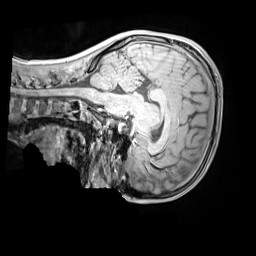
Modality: MP2RAGE
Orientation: sagittal
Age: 11
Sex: male
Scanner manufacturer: siemens
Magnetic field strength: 3 T
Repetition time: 4 s
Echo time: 0.00303 s